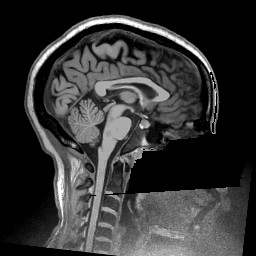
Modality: T1w
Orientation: sagittal
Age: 33
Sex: female